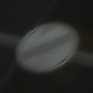
Verkehrszeichen: EndeSaemtlicherBegrenzungen
Umgebung: Outdoor, Suburban
Tageszeit: SunriseSunset
Wetter: Clear
Licht: Natural
Jahreszeit: NotSpecified
Kontrast: HighContrast